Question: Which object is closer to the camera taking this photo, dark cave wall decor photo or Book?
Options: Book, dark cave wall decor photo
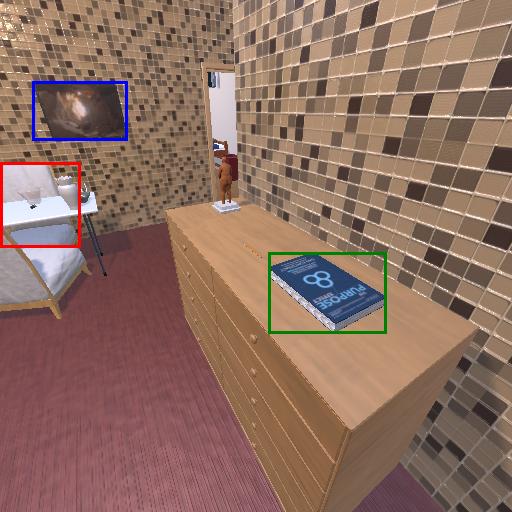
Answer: Book